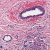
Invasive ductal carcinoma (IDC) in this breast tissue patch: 1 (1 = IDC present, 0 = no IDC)